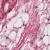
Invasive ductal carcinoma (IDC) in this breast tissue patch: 0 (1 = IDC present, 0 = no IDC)